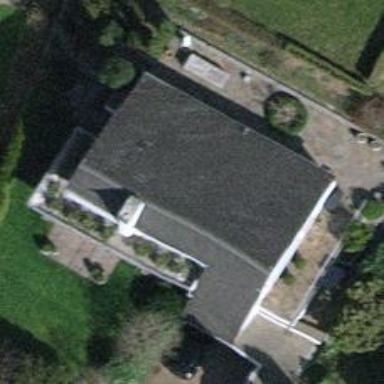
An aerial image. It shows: Detached building.